Question: I am having a very frustrating issue. I know there are all kinds of issues with UIScrollView in iOS7 and XCode 5. I need to implement a scrollview and there are all kinds of tutorials showing you how to do it by switching off auto layout but that then messes with the rest of the views in my app.
I tried the fix of putting my subviews into a container UIView and placing that in the UIScrollView and setting the scrollview's content size to the size of the contained UIVIew. That didn't work. Now I am working with placing everything in the scrollview and it all works with one exception. When I load the view on the simulator or a device the content view is moved down but somewhere around 60 points or so. See image below.

That white space below the title bar on the right is still the scroll view as I can press and drag within it. Adjusting the contentOffset doesn't do any good as that just scrolls the view down slightly. I have no idea what to do here.
Just a little more info: I setup the scrollview and all the subviews in storyboard and the connected them up. Not sure if that has any bearing on it.
Thanks in advance for any help you can provide.
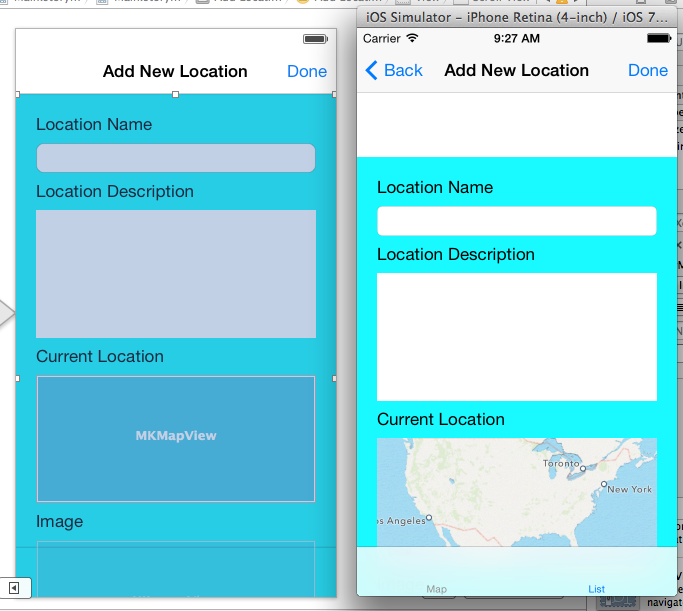
Answer: I think your Scrollview top space constraint have 64 pixels. That's a problem. So, set your top space constraint value to 0.
You need to add the constraints before view displayed then contentsize will be set automatically.